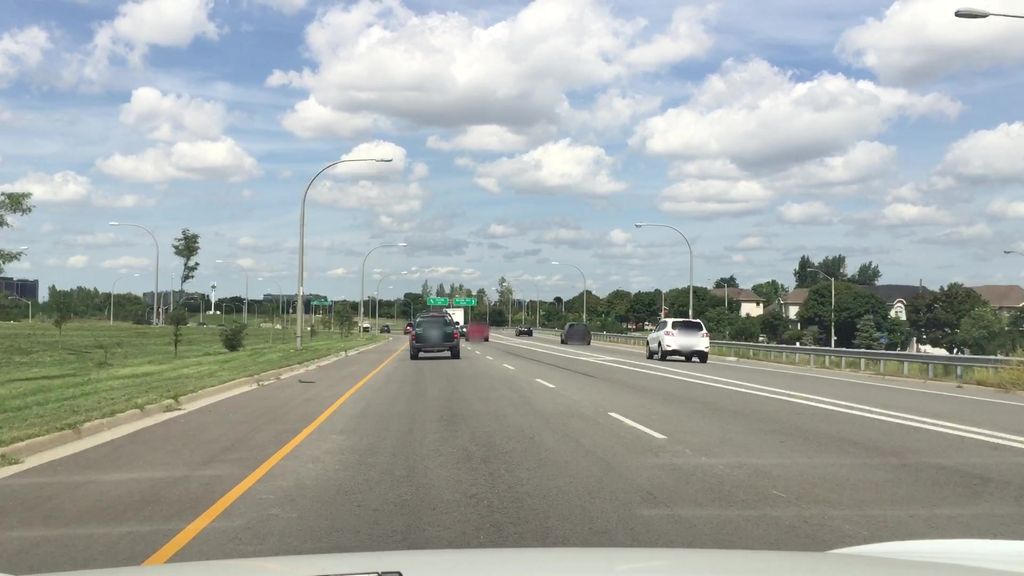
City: toronto